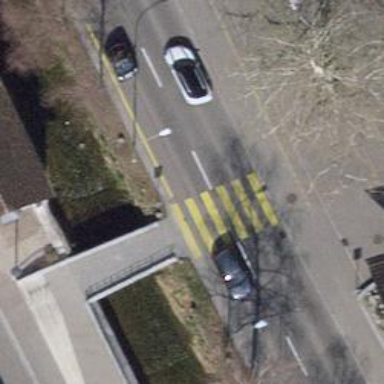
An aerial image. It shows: Marked road crossing.